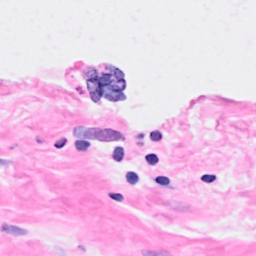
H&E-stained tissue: Breast